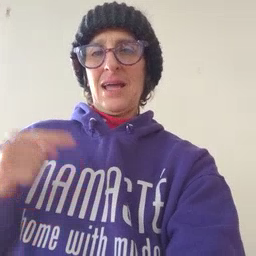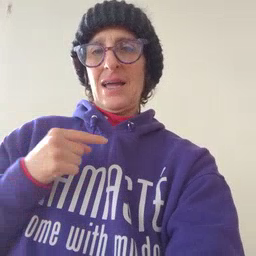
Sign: owie